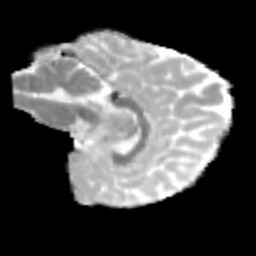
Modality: MD
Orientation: sagittal
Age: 10
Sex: male
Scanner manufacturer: siemens
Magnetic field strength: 3 T
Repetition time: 3.8 s
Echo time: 0.07 s